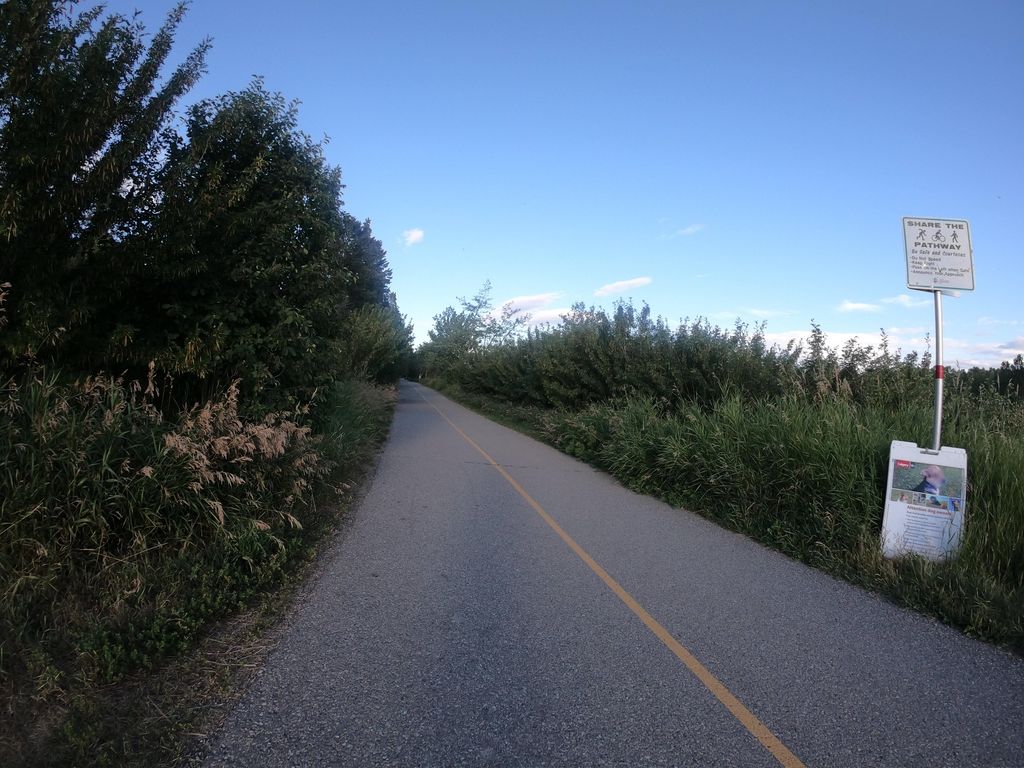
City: calgary